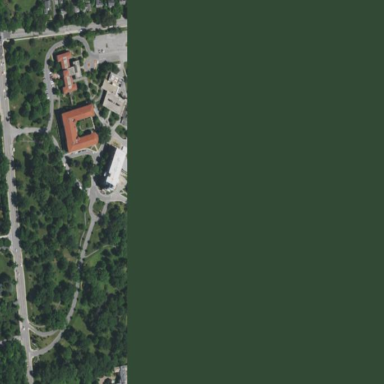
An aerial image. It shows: University.